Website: macys
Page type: customer-info-address
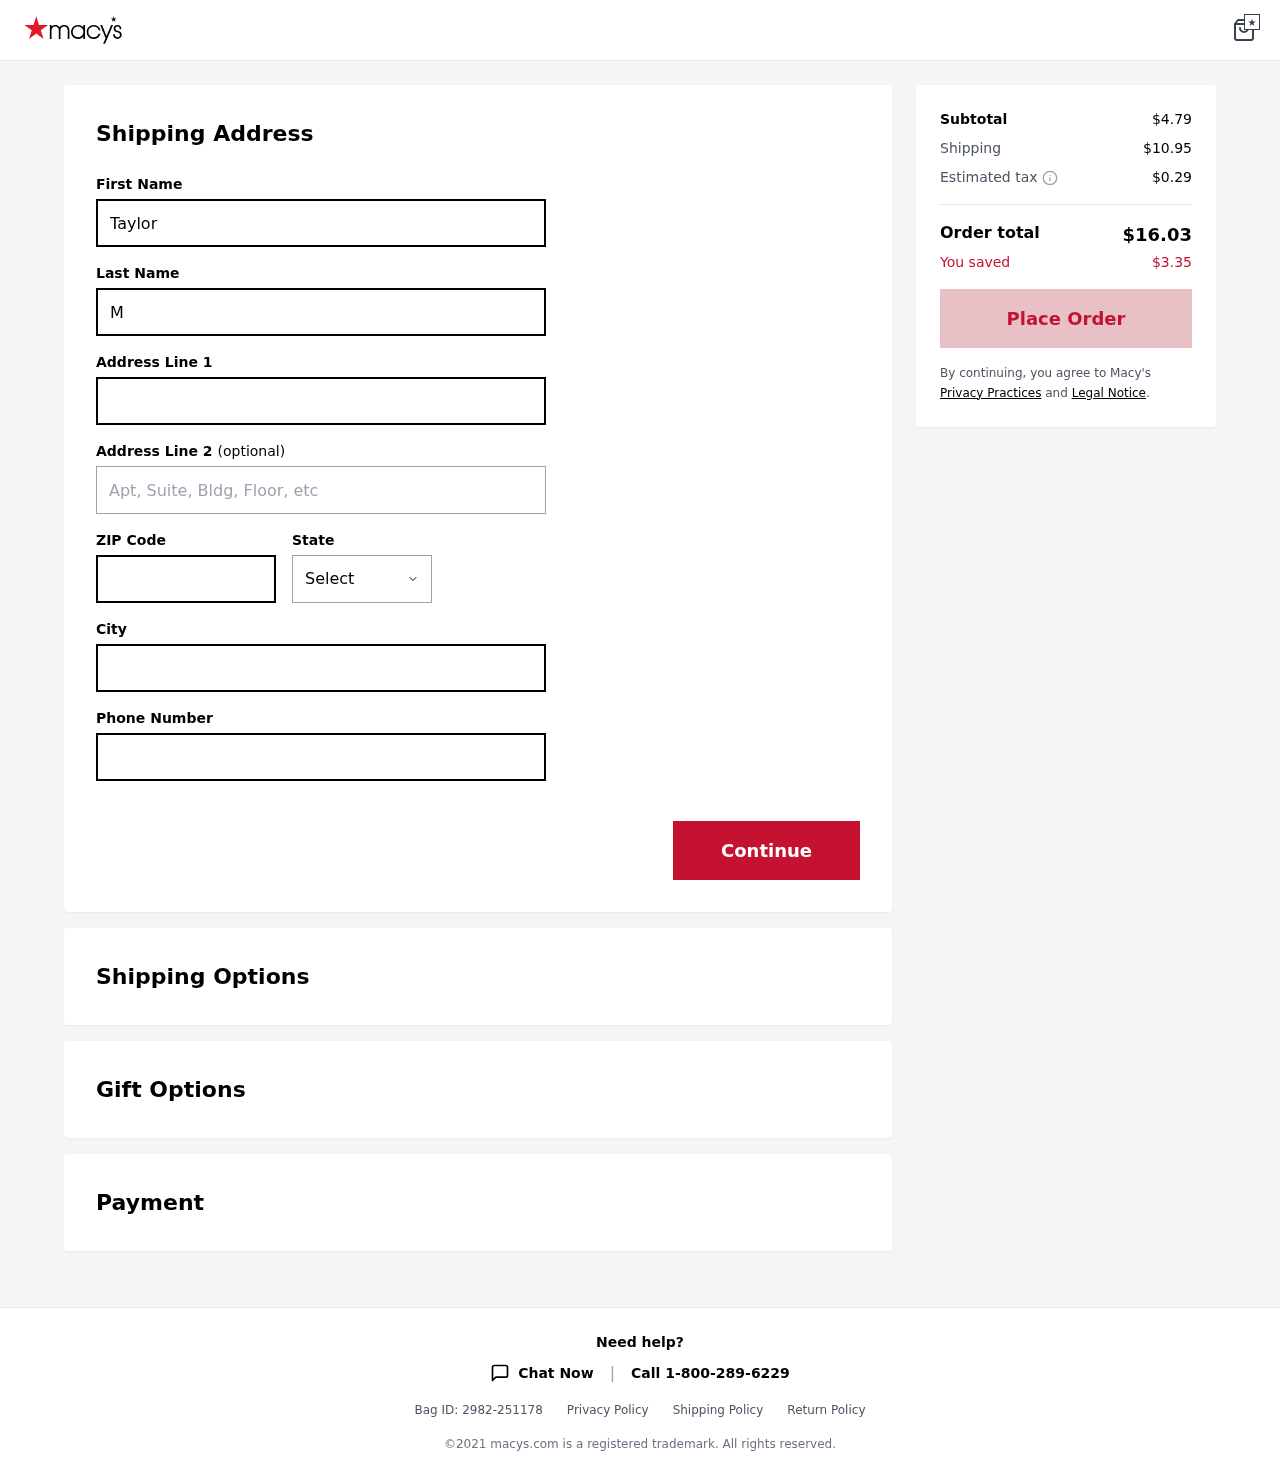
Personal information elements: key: PII_CITY
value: Johnstad
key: PII_FIRSTNAME
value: Taylor
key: PII_LASTNAME
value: Malone
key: PII_PHONE
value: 7674779201
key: PII_POSTCODE
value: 90945
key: PII_STATE
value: Nebraska
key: PII_STREET
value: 159 Mark Lane
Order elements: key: ORDER_SUBTOTAL
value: $4.79
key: ORDER_SHIPPING_COST
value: $10.95
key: ORDER_TAX
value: $0.29
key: ORDER_TOTAL
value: $16.03
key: ORDER_SAVINGS
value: $3.35